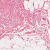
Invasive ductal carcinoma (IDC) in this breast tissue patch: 1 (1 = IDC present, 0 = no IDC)